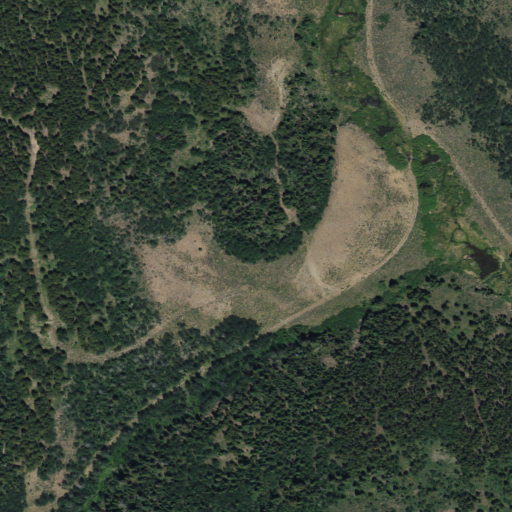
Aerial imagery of valley in Idaho named Bear Hollow containing evergreen forest, shrub, mixed forest, and open development